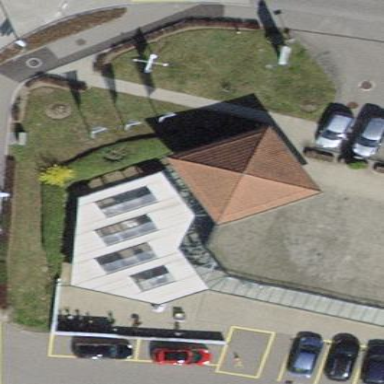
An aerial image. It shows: Building with pyramidal roof shape.